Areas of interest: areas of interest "Yuhua Human Resources Market"
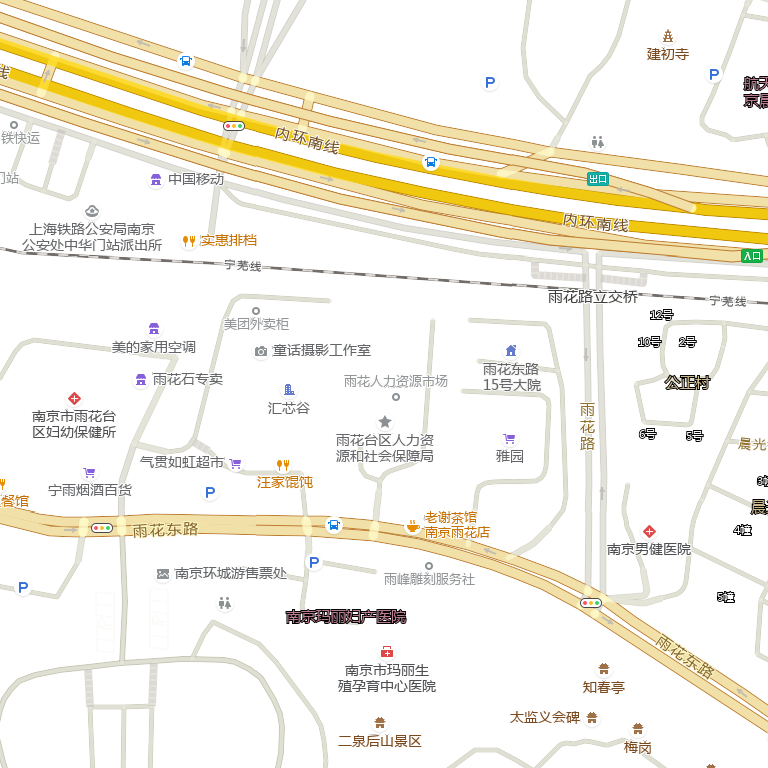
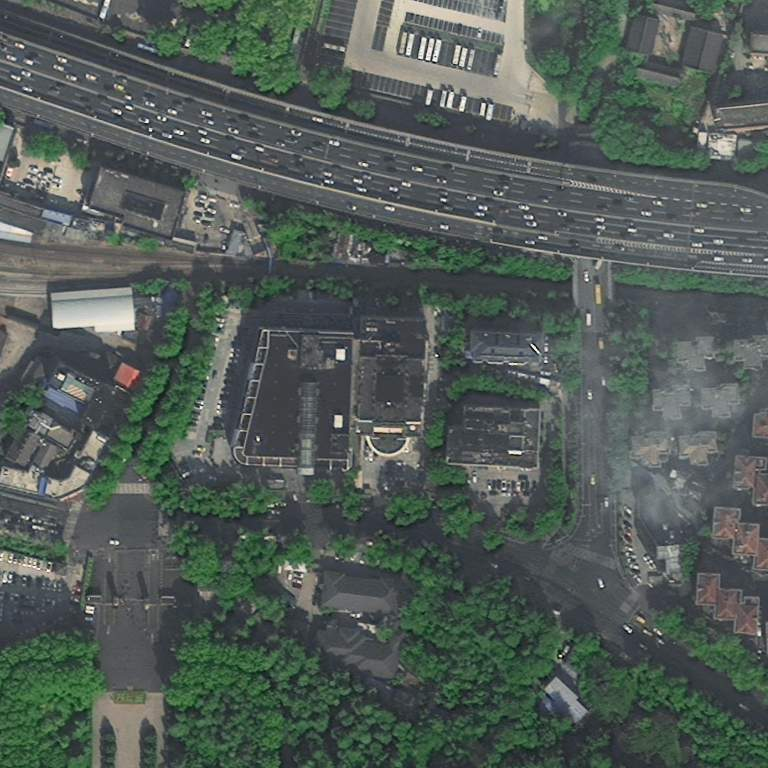